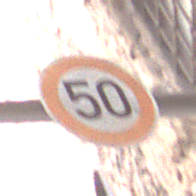
Verkehrszeichen: Geschwindigkeit50
Umgebung: Outdoor, Urban
Tageszeit: Midday
Wetter: PartlyCloudy
Licht: Natural
Jahreszeit: NotSpecified
Kontrast: MediumContrast